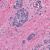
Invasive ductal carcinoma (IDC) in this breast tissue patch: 0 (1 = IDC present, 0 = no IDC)